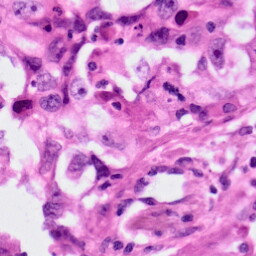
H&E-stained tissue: Lung